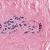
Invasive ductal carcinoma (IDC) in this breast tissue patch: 1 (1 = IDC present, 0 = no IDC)